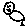
Label: bird